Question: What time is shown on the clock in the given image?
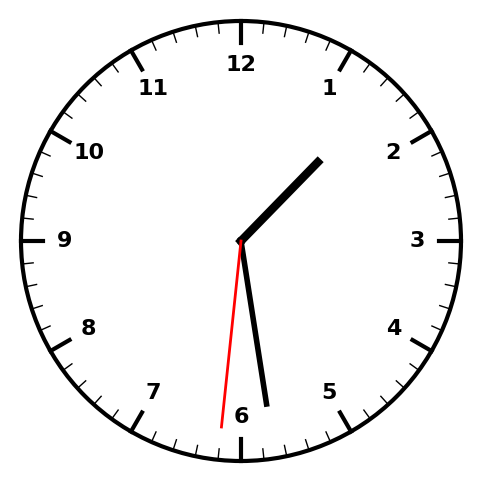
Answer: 01:28:31